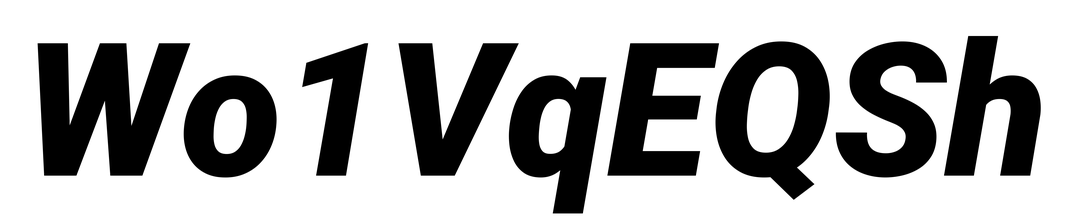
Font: Roboto-Italic_Black_Italic